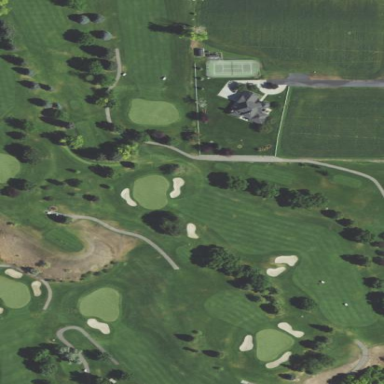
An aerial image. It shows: Golf fairway surrounded by grass.